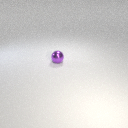
small purple metal sphere